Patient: sex F, age 57
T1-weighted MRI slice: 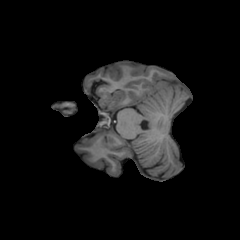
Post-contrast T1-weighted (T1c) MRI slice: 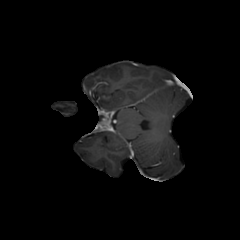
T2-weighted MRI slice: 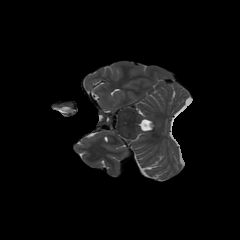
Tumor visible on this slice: no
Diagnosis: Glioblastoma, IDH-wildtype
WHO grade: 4